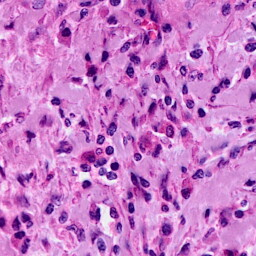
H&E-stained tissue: Cervix